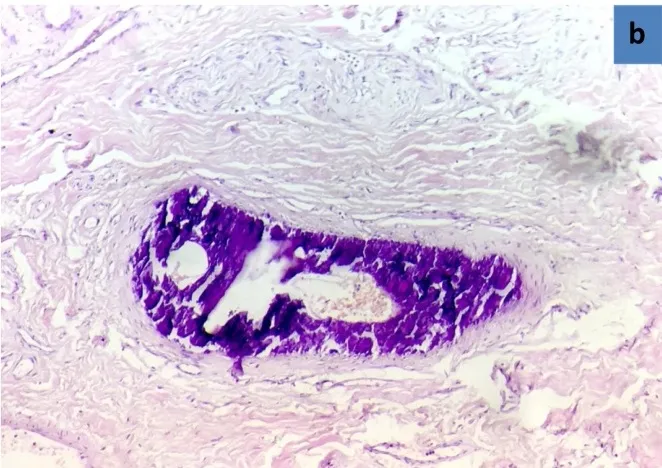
Microphotography at higher magnification showing the marked calcium deposits with an advanced diabetic microangiopathy (HE; 200X).
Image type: pathology (h&e)